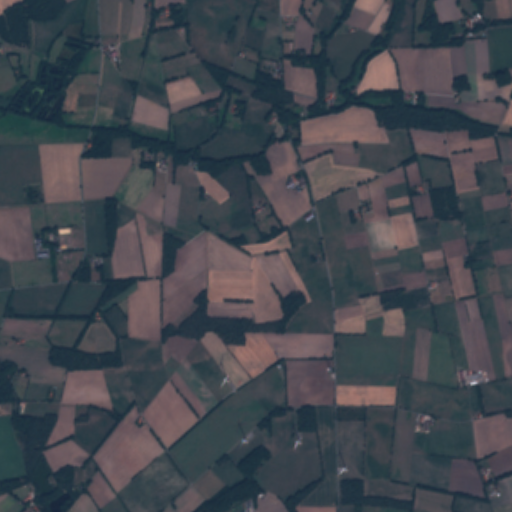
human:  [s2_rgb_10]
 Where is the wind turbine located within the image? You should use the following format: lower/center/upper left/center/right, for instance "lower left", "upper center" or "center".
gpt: The wind turbine is located in the lower right of the image.
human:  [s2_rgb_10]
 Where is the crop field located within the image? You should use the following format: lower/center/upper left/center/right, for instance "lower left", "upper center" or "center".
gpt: There is no crop field in the image.